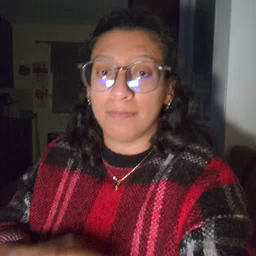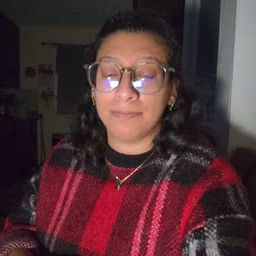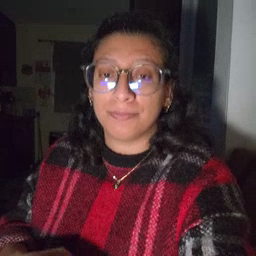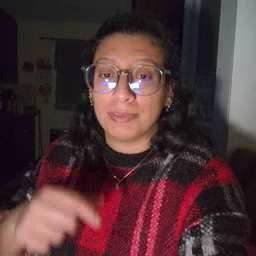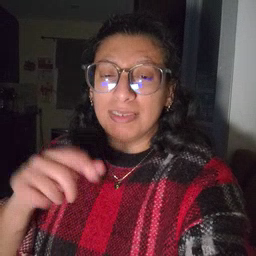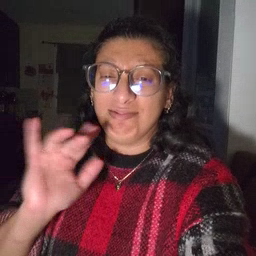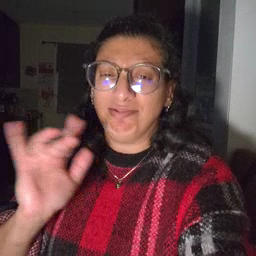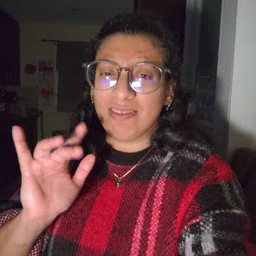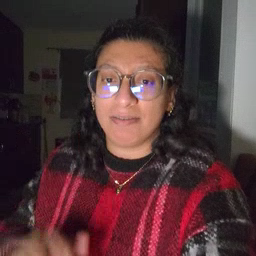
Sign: yucky